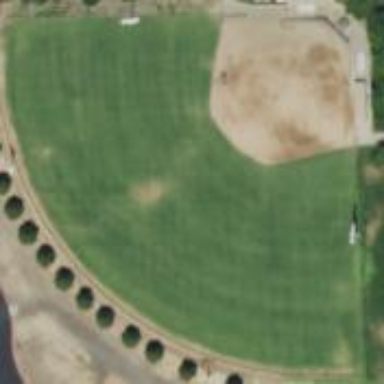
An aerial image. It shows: Softball pitch for leisure sports.